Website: home-depot
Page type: billing-address
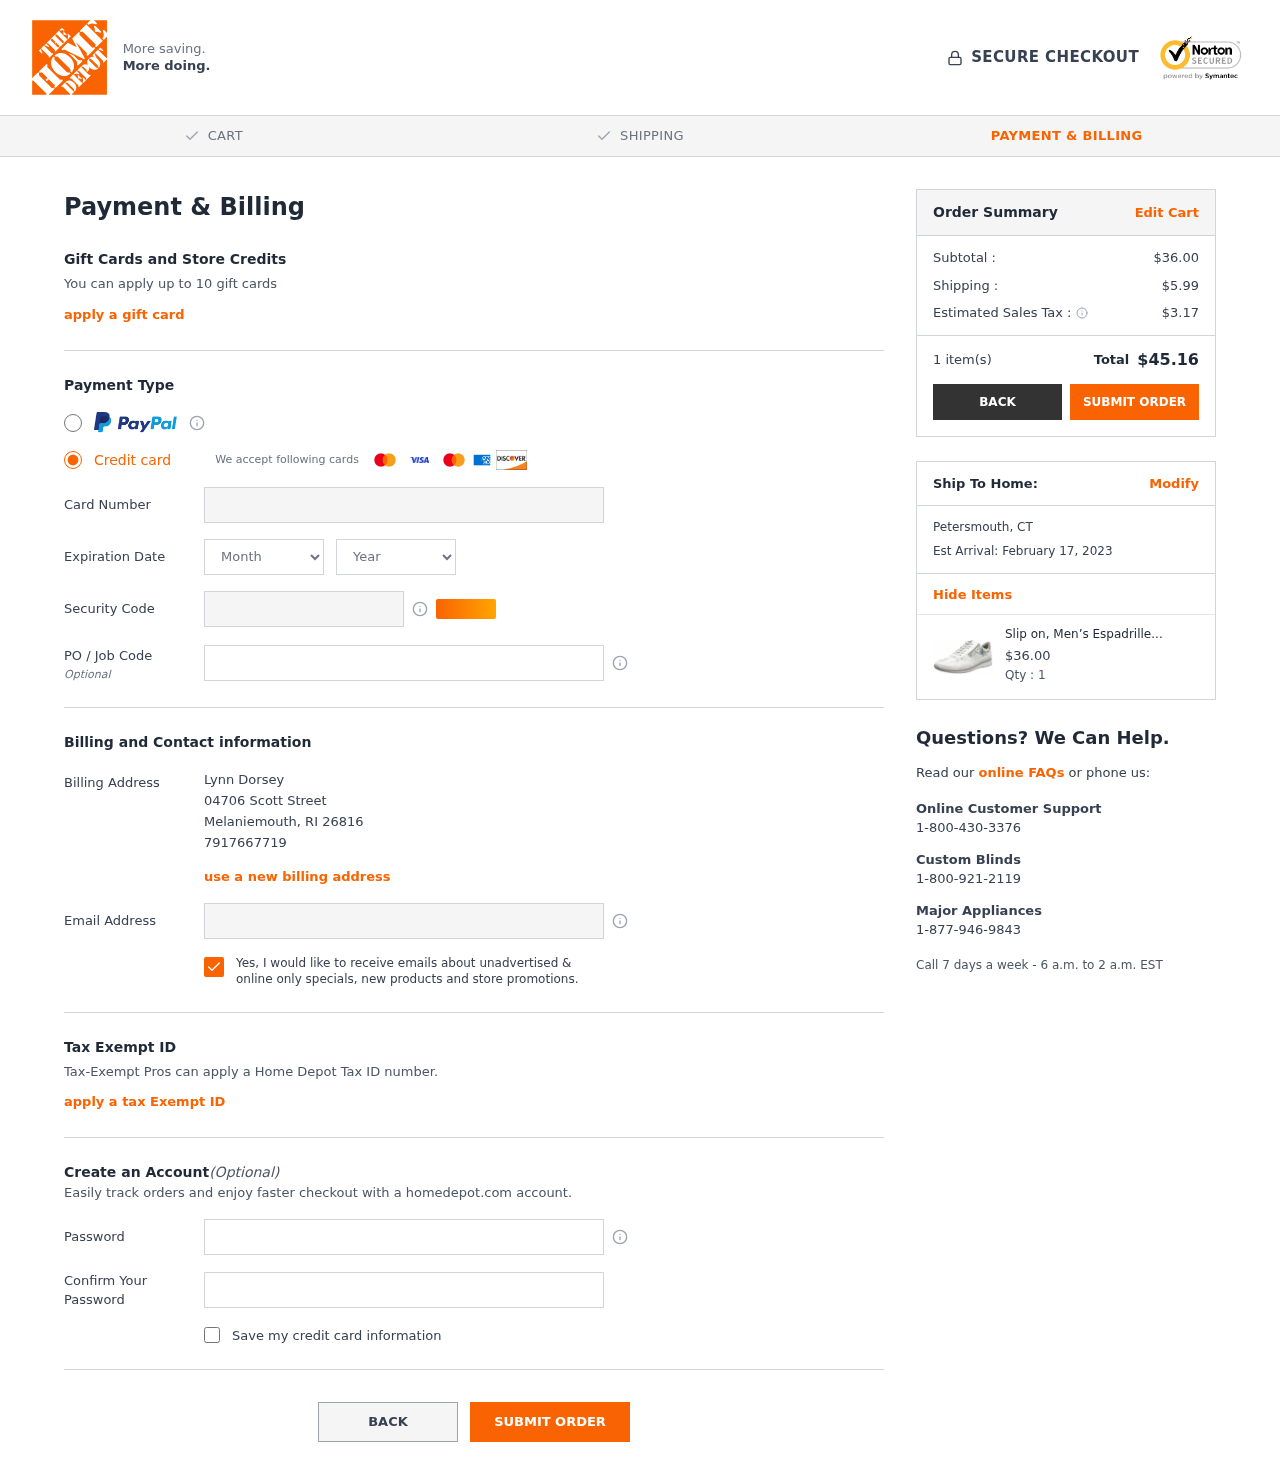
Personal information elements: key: PII_CARD_CVV
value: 422
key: PII_CARD_EXPIRY_MONTH
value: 07
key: PII_CARD_EXPIRY_YEAR
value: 29
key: PII_CARD_NUMBER
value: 4446 3780 7206 2940
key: PII_CITY
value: Melaniemouth
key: PII_CITY2
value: Petersmouth
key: PII_EMAIL
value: lynn_dorsey@yahoo.com
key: PII_FULLNAME
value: Lynn Dorsey
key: PII_PHONE
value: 7917667719
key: PII_POSTCODE
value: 26816
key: PII_STATE_ABBR
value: RI
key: PII_STATE_ABBR2
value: CT
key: PII_STREET
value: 04706 Scott Street
Product elements: key: PRODUCT1_NAME
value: Slip on, Men’s Espadrilles
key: PRODUCT1_PRICE
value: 36
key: PRODUCT1_QUANTITY
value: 1
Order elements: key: ORDER_SUBTOTAL
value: $36.00
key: ORDER_SHIPPING_COST
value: $5.99
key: ORDER_TAX
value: $3.17
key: ORDER_NUM_ITEMS
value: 1 item(s)
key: ORDER_TOTAL
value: $45.16
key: ORDER_DELIVERY_DATE
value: Est Arrival: February 17, 2023